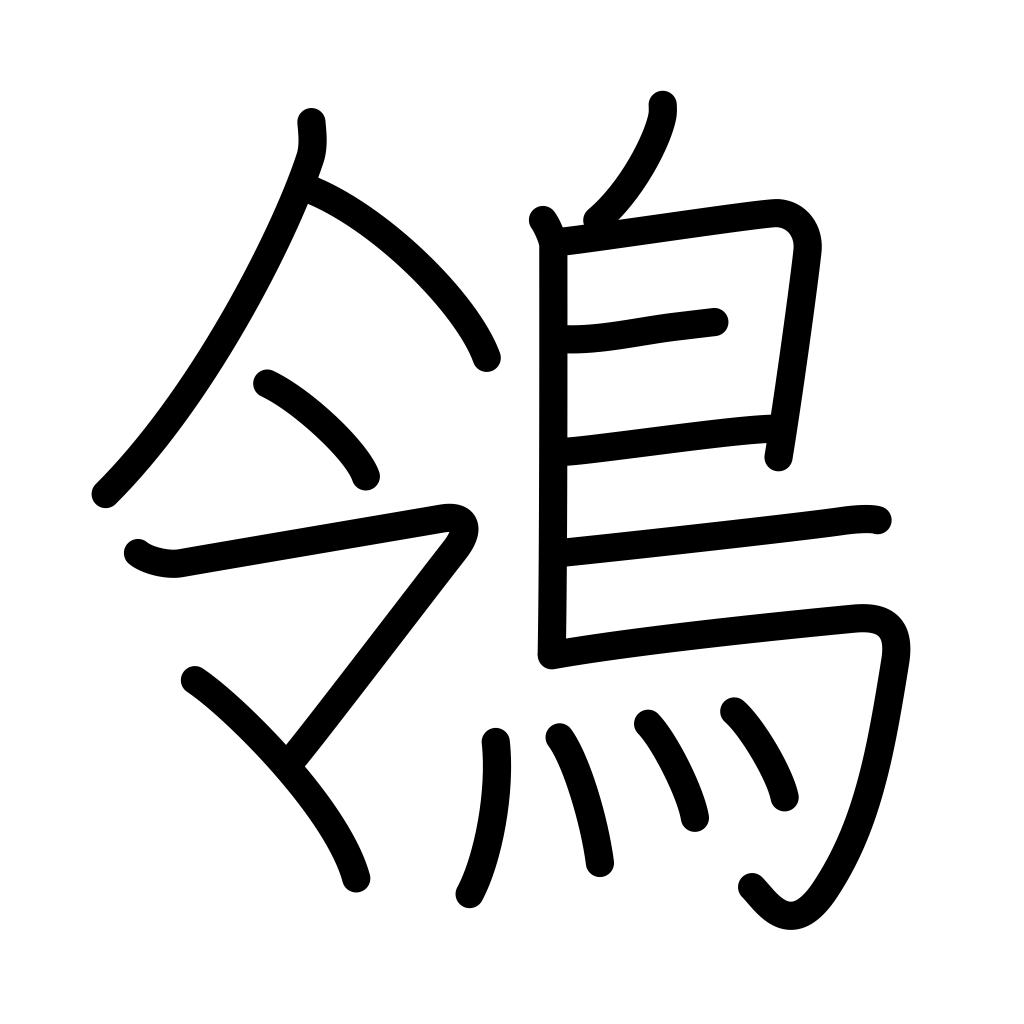
Meaning: wagtail